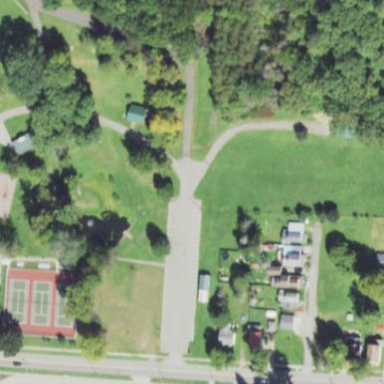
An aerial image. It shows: Recreational ground known as park.